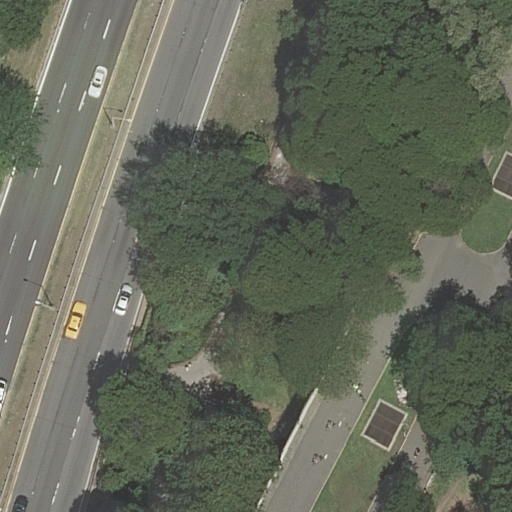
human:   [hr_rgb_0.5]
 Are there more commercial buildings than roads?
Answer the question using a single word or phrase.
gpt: no

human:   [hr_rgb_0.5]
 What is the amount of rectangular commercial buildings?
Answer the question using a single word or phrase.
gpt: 0

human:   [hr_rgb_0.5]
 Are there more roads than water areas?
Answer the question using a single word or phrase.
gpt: yes

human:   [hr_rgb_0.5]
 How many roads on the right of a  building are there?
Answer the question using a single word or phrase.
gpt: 0

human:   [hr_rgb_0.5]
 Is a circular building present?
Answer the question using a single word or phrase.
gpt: no

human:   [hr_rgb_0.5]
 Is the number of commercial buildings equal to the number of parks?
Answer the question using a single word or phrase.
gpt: no

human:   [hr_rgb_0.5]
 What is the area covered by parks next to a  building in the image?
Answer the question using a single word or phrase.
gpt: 0m2

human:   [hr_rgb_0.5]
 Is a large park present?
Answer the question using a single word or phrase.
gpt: no

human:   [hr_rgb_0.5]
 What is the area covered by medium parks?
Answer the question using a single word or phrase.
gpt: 434m2

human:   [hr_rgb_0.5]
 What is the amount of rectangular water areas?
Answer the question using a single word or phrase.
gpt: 0

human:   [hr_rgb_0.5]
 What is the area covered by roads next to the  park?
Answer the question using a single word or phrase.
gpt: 0m2

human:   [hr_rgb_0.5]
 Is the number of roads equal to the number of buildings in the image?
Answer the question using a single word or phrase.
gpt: no

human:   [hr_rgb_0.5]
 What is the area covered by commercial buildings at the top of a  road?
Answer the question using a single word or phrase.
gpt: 0m2

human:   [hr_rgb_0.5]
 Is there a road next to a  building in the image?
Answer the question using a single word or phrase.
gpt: no

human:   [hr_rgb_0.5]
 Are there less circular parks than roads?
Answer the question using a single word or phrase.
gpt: yes

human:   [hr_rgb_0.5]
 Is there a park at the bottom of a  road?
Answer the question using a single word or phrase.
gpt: no

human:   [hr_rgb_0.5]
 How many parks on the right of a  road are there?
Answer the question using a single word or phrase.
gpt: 1

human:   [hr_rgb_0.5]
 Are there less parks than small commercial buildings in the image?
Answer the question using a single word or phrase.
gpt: no

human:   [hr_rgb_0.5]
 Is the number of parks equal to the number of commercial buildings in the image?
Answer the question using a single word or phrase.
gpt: no

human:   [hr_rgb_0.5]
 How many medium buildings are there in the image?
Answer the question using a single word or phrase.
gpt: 0

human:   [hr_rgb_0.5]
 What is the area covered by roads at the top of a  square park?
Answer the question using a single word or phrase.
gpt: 0m2

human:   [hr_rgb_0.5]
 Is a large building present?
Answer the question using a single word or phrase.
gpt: no

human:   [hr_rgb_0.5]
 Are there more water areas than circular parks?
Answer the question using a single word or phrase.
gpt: no

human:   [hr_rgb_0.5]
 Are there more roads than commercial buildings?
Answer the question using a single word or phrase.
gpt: yes

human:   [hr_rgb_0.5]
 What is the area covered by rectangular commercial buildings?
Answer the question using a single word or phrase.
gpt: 0m2

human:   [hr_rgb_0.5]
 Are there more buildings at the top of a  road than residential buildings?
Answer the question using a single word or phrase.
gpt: no

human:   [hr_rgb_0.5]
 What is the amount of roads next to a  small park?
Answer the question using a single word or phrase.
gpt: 0

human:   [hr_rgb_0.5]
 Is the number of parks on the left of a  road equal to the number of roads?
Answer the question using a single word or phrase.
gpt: no

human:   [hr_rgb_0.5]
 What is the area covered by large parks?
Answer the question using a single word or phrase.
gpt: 0m2

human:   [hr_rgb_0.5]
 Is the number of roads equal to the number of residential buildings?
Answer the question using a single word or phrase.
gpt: no

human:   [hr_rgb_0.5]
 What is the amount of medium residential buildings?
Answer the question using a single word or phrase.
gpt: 0

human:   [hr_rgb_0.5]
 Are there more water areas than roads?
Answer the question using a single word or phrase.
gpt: no

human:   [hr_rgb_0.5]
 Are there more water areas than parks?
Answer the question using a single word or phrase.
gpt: no

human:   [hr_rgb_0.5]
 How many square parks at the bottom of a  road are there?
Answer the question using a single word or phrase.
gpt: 0

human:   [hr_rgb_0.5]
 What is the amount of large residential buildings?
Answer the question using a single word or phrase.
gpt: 0

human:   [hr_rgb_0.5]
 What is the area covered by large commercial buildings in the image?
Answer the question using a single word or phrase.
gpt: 0m2

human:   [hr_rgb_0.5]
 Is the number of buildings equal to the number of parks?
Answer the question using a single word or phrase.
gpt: no